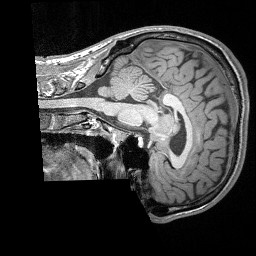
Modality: T1w
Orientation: sagittal
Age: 21
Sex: male
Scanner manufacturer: siemens
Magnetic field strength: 3 T
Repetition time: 1.9 s
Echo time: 0.00252 s